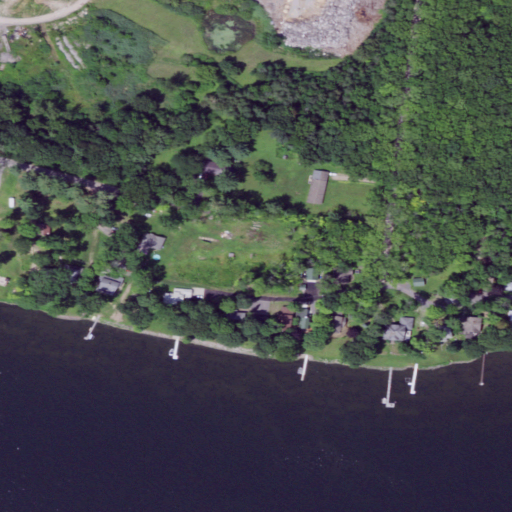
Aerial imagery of cape in New York named Willard Point containing open water, deciduous forest, open development, shrub, pasture, mixed forest, cultivated crops, medium intensity development, and low intensity development